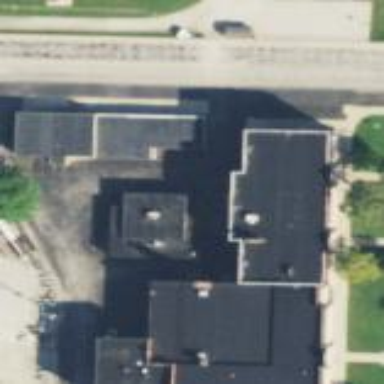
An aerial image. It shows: School building.